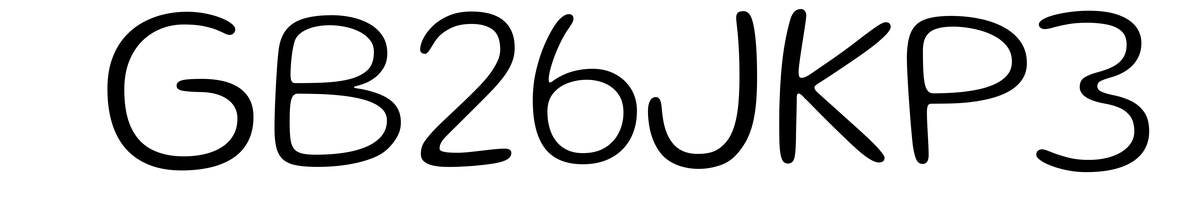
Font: Gluten_ExtraLight